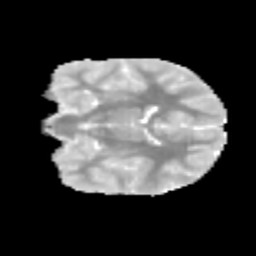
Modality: MD
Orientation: coronal
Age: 9
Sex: male
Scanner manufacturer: siemens
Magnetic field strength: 3 T
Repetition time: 3.8 s
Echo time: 0.07 s